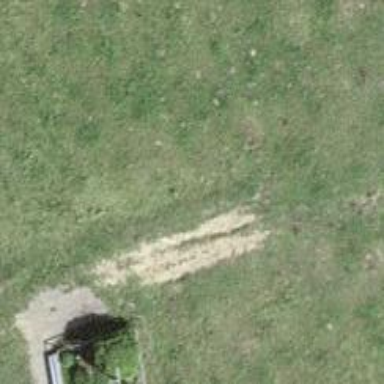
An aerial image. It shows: Path covered with grass.